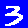
Digit: 3